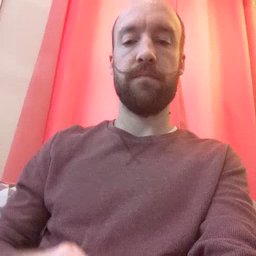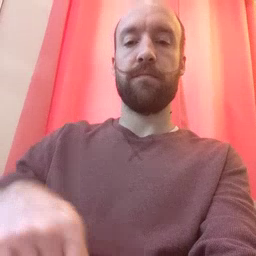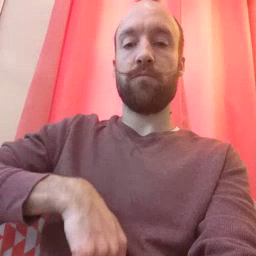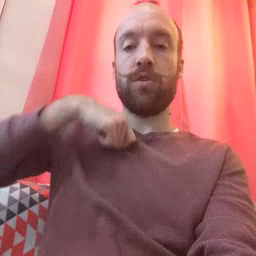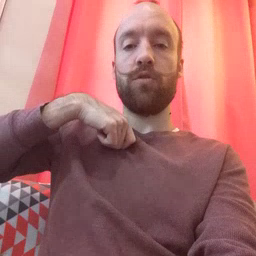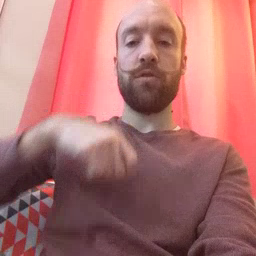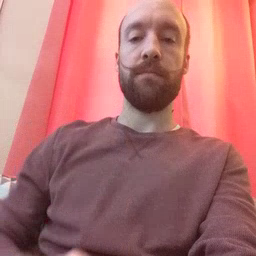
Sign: zipper